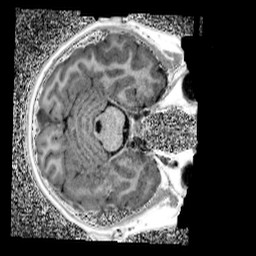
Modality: UNIT1_denoised
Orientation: axial
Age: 10
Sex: male
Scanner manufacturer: siemens
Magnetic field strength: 3 T
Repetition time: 4 s
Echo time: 0.00299 s